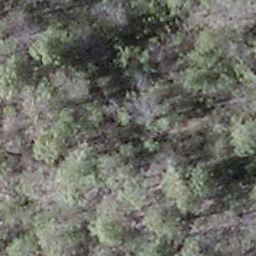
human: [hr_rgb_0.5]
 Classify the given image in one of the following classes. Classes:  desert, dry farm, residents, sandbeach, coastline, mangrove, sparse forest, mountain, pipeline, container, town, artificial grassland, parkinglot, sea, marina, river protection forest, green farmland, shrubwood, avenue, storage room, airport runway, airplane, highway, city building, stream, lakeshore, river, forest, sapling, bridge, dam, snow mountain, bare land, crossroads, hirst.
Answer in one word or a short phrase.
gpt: shrubwood